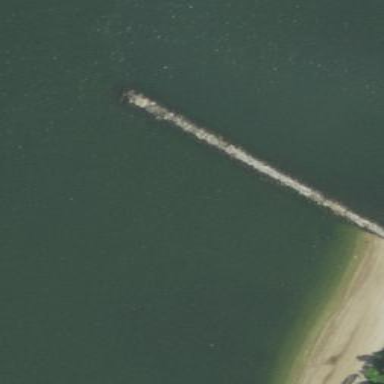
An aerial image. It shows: Seawall breakwater structure.